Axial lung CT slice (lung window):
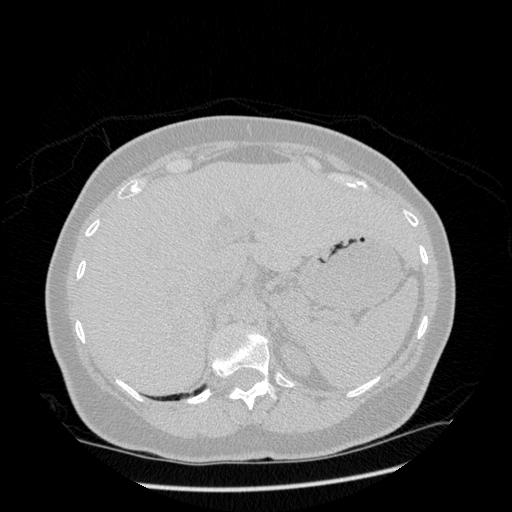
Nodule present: no